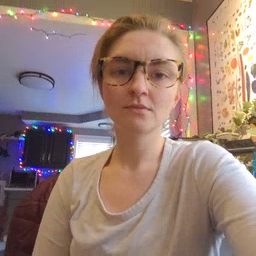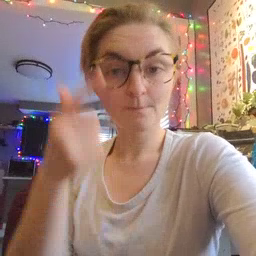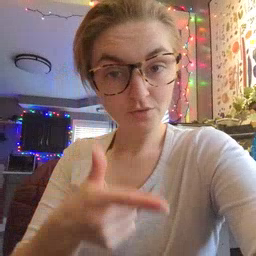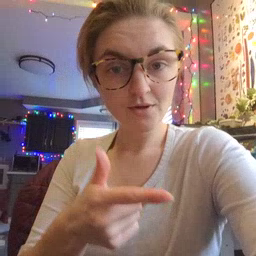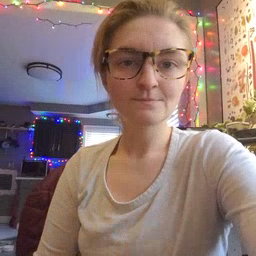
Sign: brother